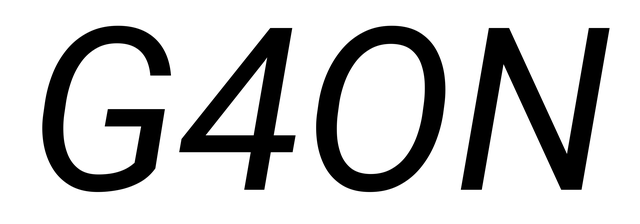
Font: Roboto-Italic_Italic